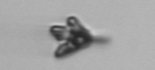
Label: Pyramimonas_longicauda